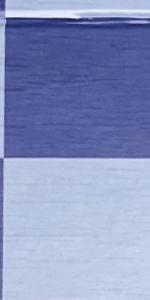
Label: Empty